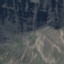
Label: HerbaceousVegetation